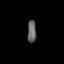
Tissue: prostate
Cell type: Epithelial cells
Senescence score: 0.3086
Nuclear area (px): 197
Mean DAPI intensity: 98.259